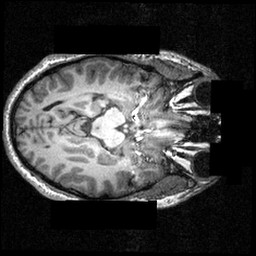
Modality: T1w
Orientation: axial
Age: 22
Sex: male
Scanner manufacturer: siemens
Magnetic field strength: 3.951 T
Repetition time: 1.5 s
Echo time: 0.00335 s